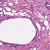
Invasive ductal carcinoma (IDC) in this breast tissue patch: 1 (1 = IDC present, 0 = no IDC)